Question: I'm currently trying to write a program that uses a function that takes 3 different 10x10 arrays as parameters, and fills the 3rd array with the product of the first 2 arrays.
I have scoured the web to try and figure the problem out on my own, but so far, I have only come up with this:
(I populated the first array with 2's, and the second array with 3's)
'''
#include <iostream>
using std::cout;
using std::cin;
using std::endl;
/************************************************
** Function: populate_array1
** Description: populates the passed array with 2's
** Parameters: 10x10 array
** Pre-Conditions:
** Post-Conditions:
*************************************************/
void populate_array1(int array[10][10])
{
int i, n;
for (i = 0; i<10; i++)
{
for (n = 0; n<10; n++)
{
array[i][n] = 2;
}
}
}
/************************************************
** Function: populate_array2
** Description: populates the passed array with 3's
** Parameters: 10x10 array
** Pre-Conditions:
** Post-Conditions:
*************************************************/
void populate_array2(int array[10][10])
{
int i, n;
for (i = 0; i<10; i++)
{
for (n = 0; n<10; n++)
{
array[i][n] = 3;
}
}
}
/************************************************
** Function: multiply_arrays
** Description: multiplies the first two arrays,
and populates the 3rd array with the products
** Parameters: 3 10x10 arrays
** Pre-Conditions:
** Post-Conditions:
*************************************************/
void multiply_arrays(int array1[10][10], int array2[10][10], int array3[10][10])
{
int i, n, j;
for (i = 0; i<10; i++)
{
for (n = 0; n<10; n++)
{
for (j = 0; j<10; j++)
{
array3[i][n] += array1[i][j]*array2[j][n];
}
}
}
}
int main()
{
int array1[10][10];
int array2[10][10];
int array3[10][10];
populate_array1(array1); // Fill first array with 2's
populate_array2(array2); // Fill second array with 3's
multiply_arrays(array1, array2, array3);
cout << array1[5][2];
cout << endl << array2[9][3];
cout << endl << array3[8][4];
return 0;
}
'''
To my understanding, this should work, however whenever I print any of the cells within the 3rd array, I do not get 60 as seen here:

Any help would be much appreciated.
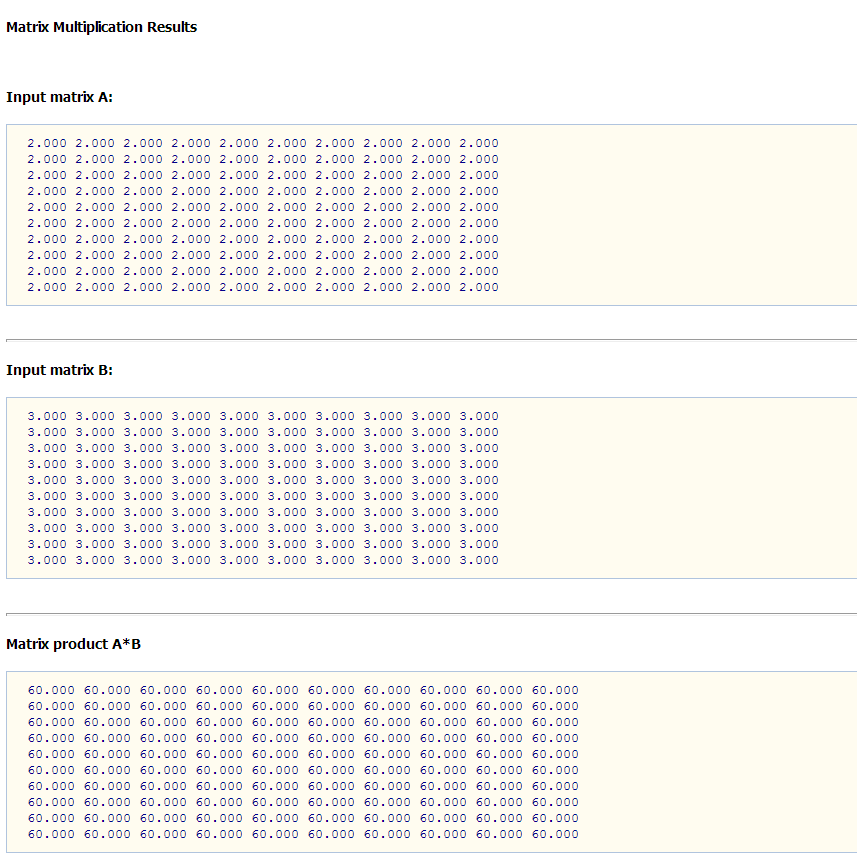
Answer: You need to initialize all values in array3 to 0. Its not done for you. And if you don't do that, you're using a random value as your initial value.